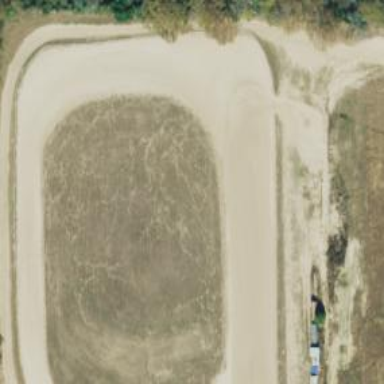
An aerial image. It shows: Track on leisure land used for horse racing.